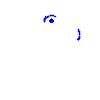
Particle: kaon